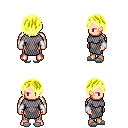
a pixel art fantasy rpg character, male body template, human, light skin, chain mail, white pants, gold bangs hairstyle, white cloth bracers, white slippers, four views (front, back, left, right), 2x2 character sprite sheet, small pixel art, hard edges, no anti-aliasing